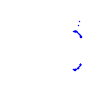
Particle: proton